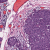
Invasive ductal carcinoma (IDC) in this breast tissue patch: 1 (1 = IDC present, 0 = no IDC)